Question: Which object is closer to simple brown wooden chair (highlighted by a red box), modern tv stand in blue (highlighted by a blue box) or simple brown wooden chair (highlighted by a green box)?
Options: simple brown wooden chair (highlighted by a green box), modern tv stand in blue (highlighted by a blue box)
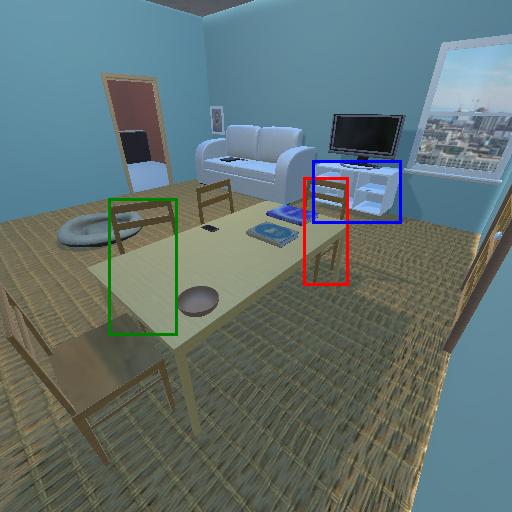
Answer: simple brown wooden chair (highlighted by a green box)